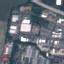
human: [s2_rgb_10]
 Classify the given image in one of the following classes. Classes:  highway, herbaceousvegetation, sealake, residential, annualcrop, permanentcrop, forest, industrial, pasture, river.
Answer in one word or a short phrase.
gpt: Industrial